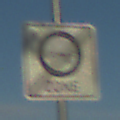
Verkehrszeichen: EndeUmweltzone
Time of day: MorningAfternoon
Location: Outdoor (Suburban)
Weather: PartlyCloudy
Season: NotSpecified
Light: Natural